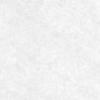
Label: no_change